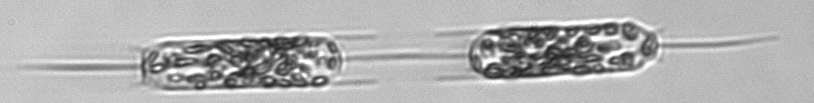
Label: Ditylum_brightwellii